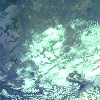
Label: cloud